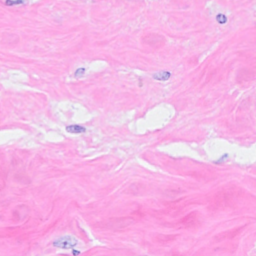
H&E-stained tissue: Breast